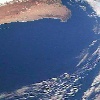
Label: water